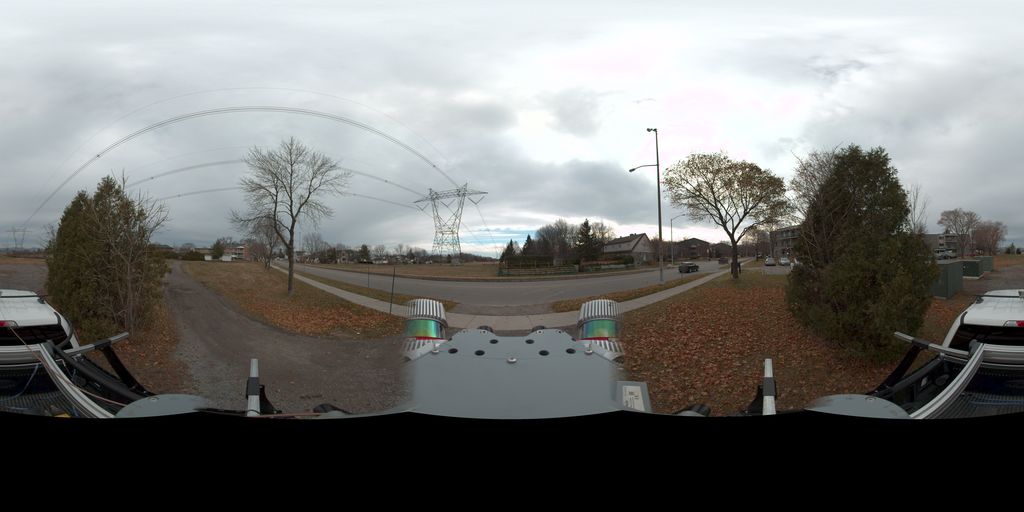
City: quebec_city